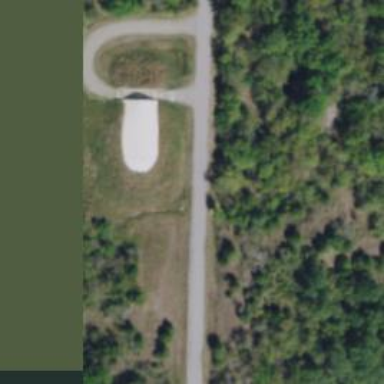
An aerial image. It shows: Military bunker for protection and defense.